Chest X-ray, AP view. Patient: 33 years old, sex M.
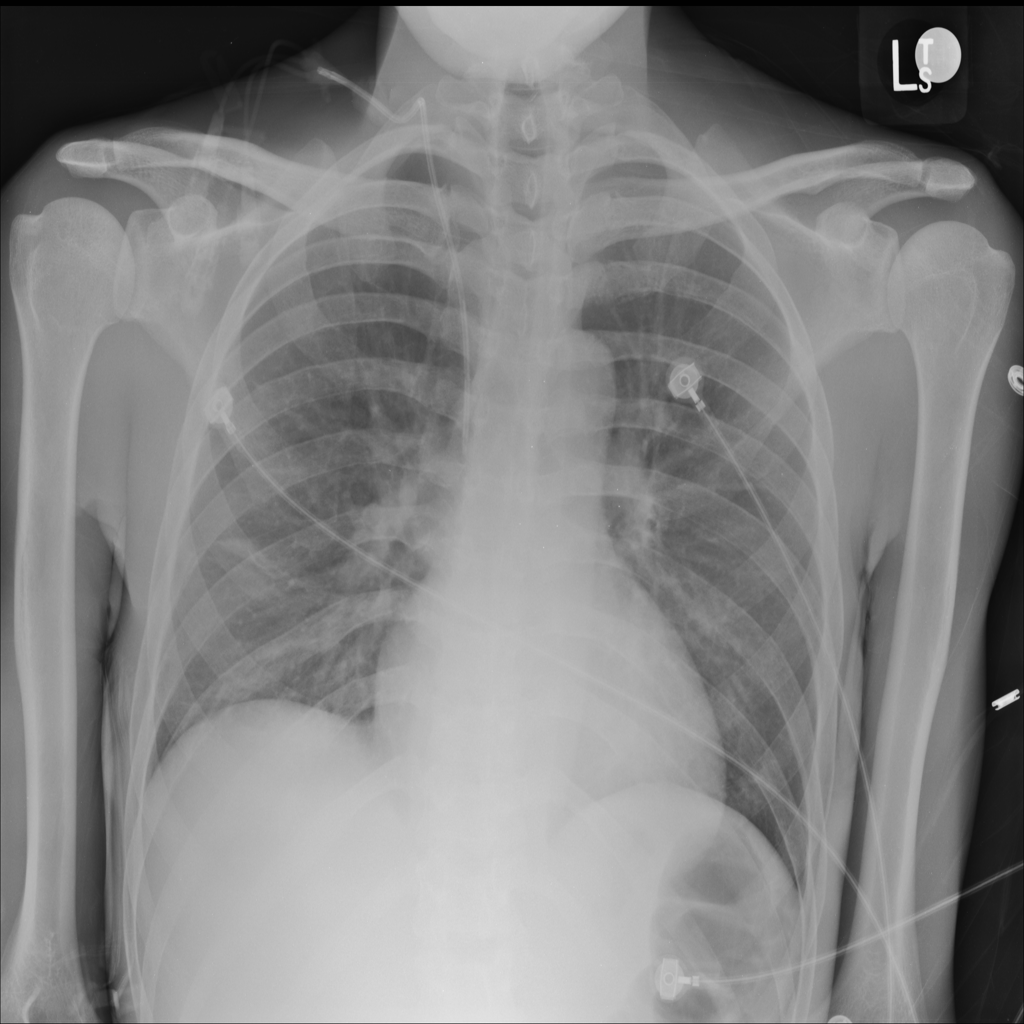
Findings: Atelectasis